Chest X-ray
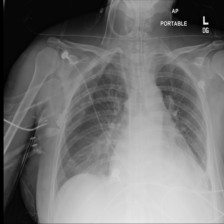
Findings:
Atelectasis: negative
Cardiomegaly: negative
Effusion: negative
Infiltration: negative
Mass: negative
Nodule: negative
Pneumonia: negative
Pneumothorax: negative
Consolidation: negative
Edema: negative
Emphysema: negative
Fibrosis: negative
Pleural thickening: negative
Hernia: negative